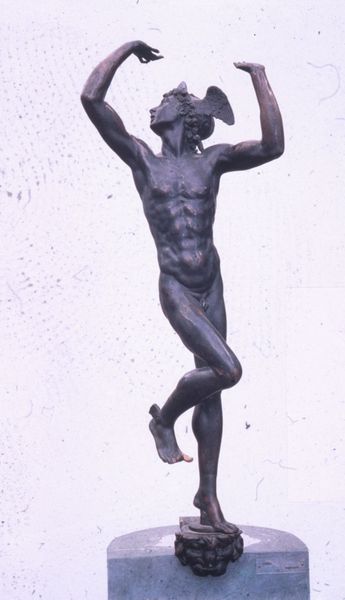
Titel: Merkur
Künstler: Benvenuto Cellini
Institution: Florenz, Bargello
Schlagwörter: akt, flügel, gott, kopf, mann, nackt, arme, sockel, schlank, figur, locken, renaissance, skulptur, statue, muskeln, schmal, metall, bronze, plastik, junge, dünn, knabe, rippen, barfuß, helm, statuette, jüngling, florenz, hermes, götterbote, merkur, bote, tänzer, bronzeguss, bronzeplastik, herold, fingerabdruck, dunn, cellini, benvenuto cellini, hermes da vinci